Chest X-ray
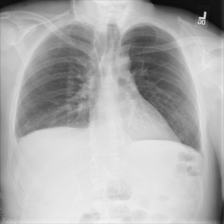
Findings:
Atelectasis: negative
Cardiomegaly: negative
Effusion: positive
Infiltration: negative
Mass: negative
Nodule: negative
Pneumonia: negative
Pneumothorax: positive
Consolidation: negative
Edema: negative
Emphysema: negative
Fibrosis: negative
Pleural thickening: negative
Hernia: negative